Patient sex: M
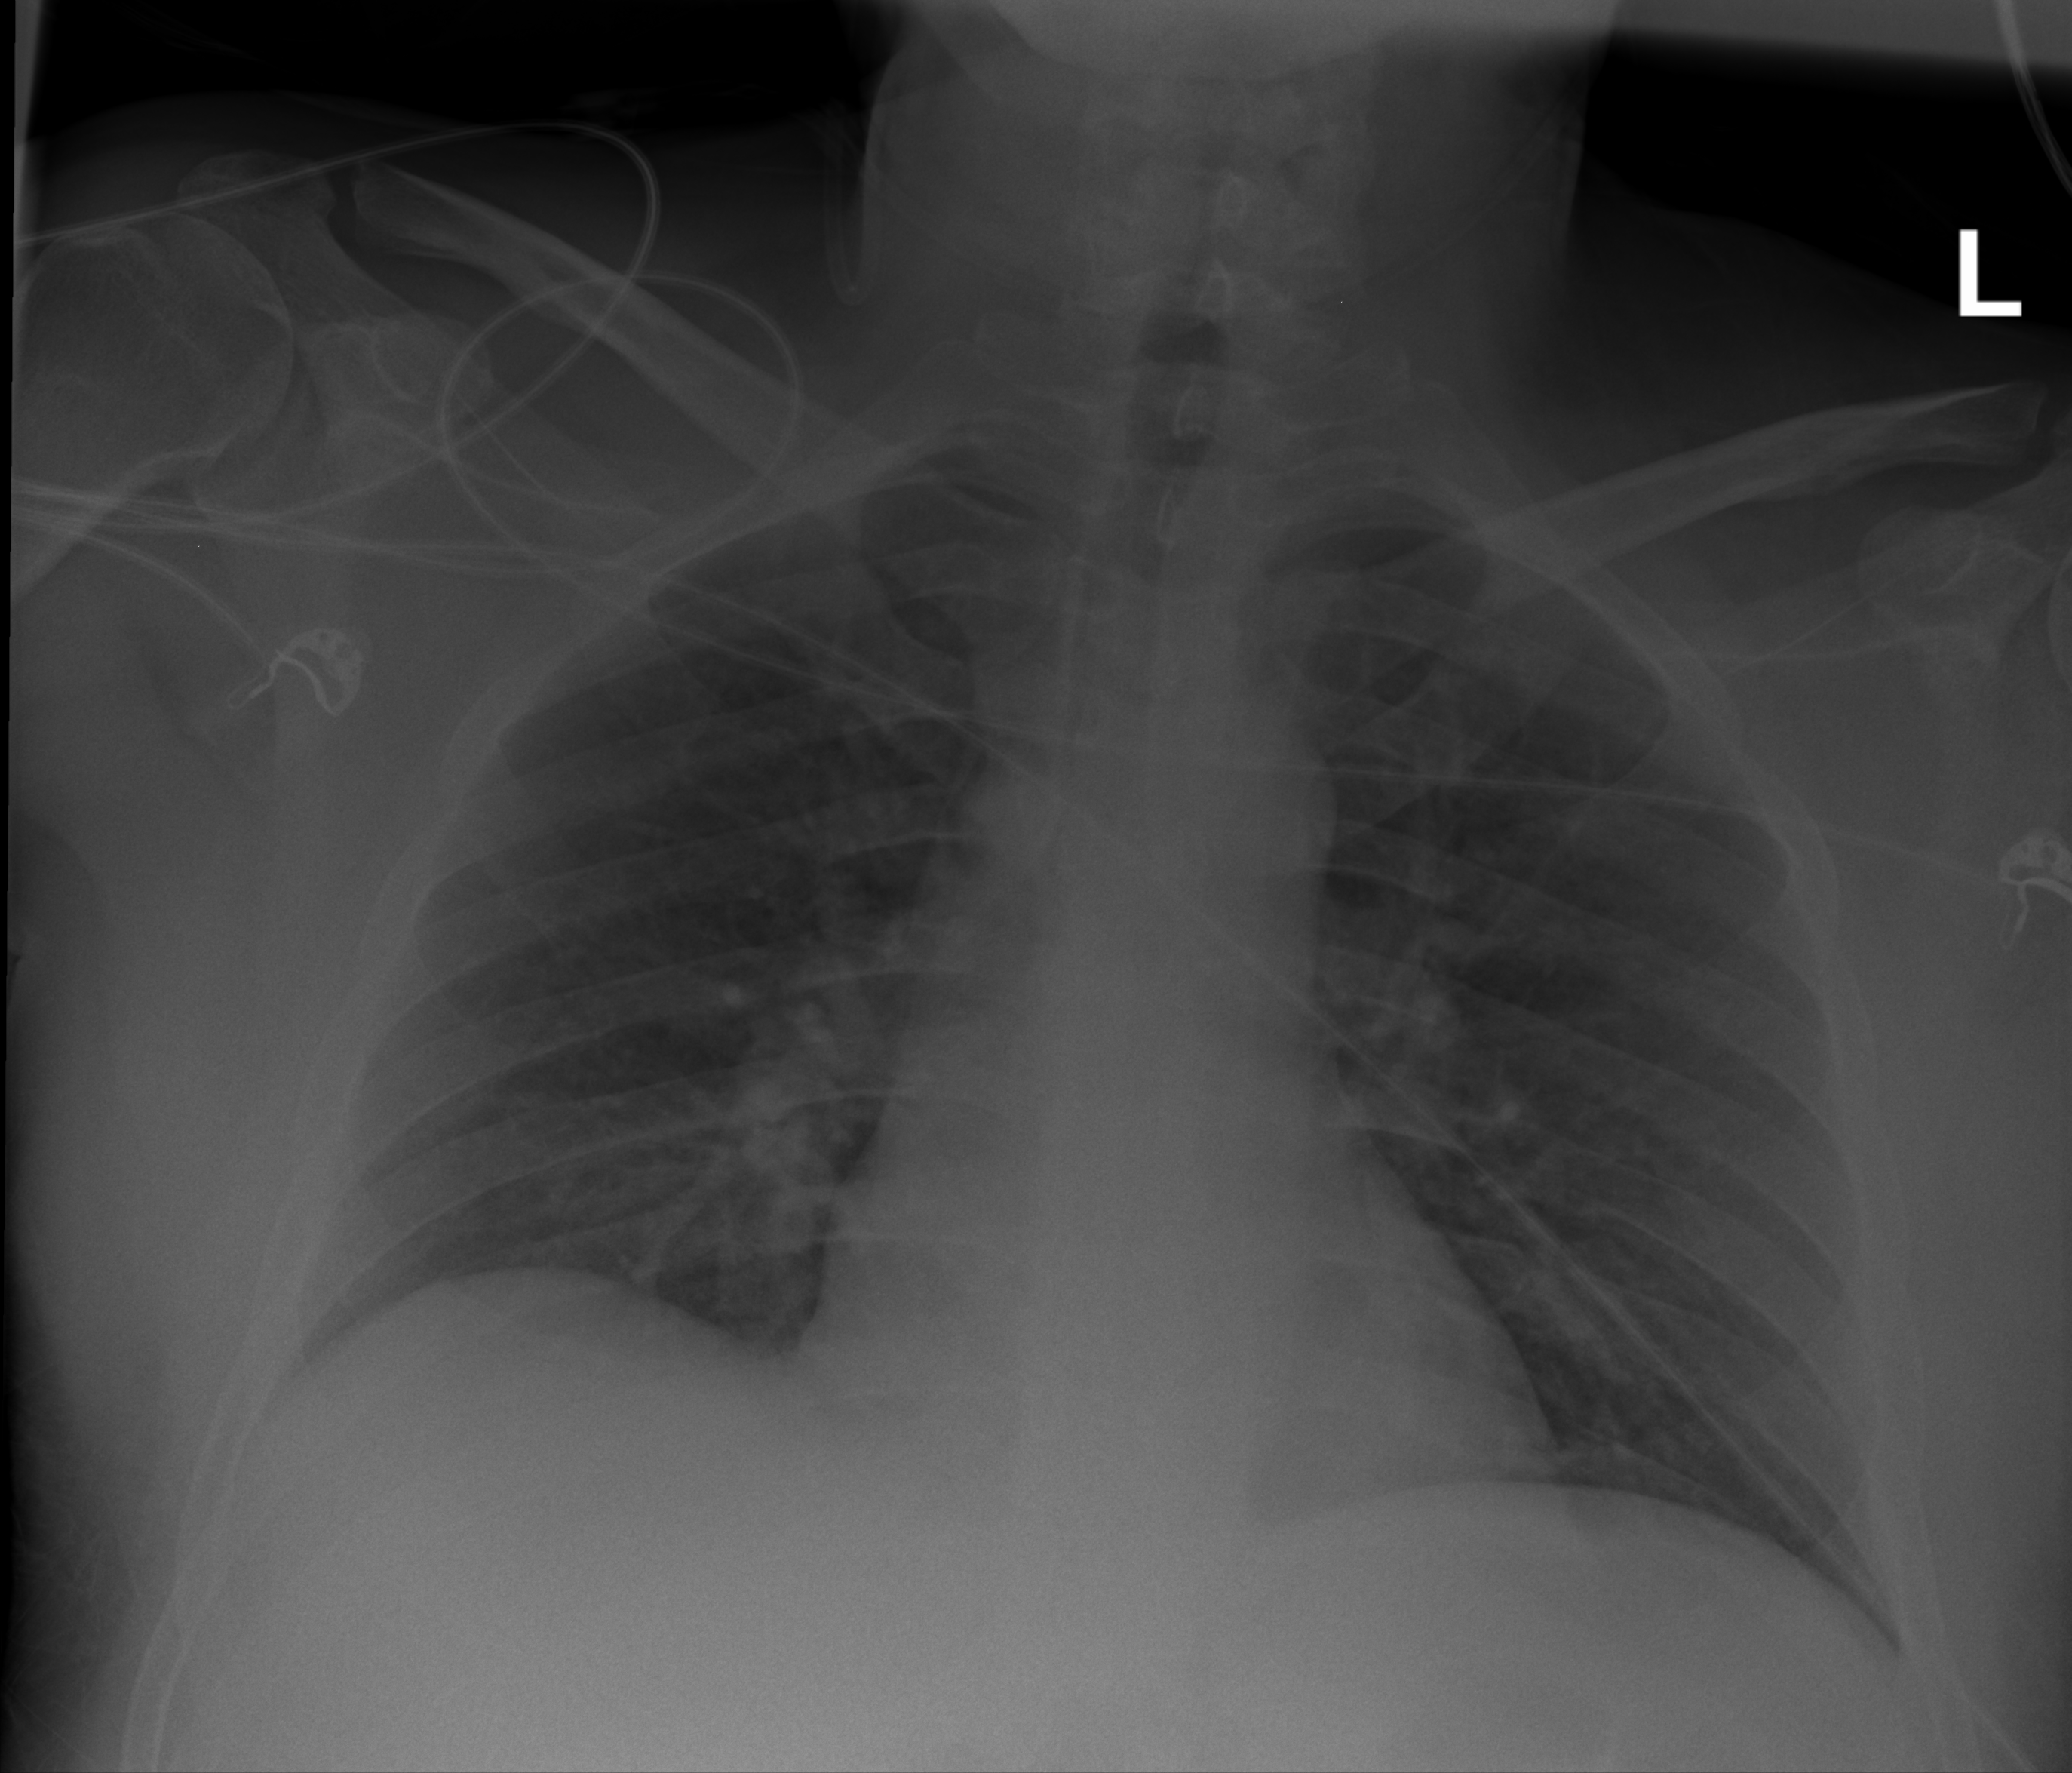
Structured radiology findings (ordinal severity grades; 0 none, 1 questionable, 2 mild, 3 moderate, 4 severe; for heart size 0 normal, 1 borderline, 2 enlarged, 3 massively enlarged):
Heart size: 0
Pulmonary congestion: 1
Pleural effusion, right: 0
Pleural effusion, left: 0
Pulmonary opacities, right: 0
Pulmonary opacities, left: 0
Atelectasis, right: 0
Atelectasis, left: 0